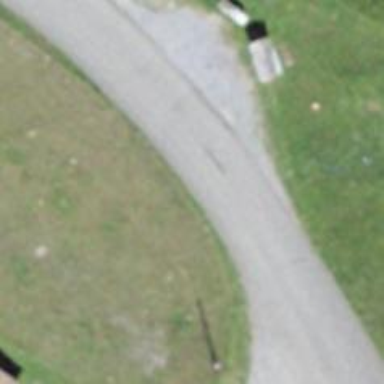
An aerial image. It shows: Bus stop along the road.